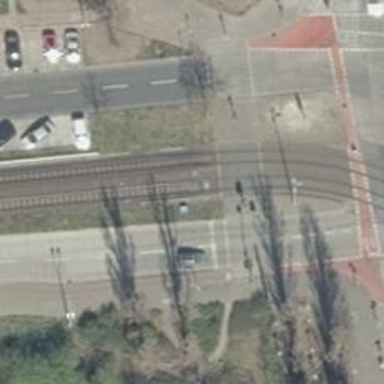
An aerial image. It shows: Tram crossing with traffic signals.